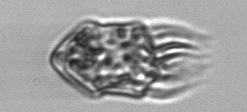
Label: Strombidium_inclinatum